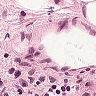
Metastatic tissue present: no